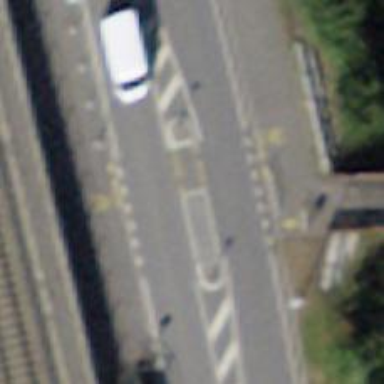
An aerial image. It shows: Unmarked crossing with pedestrian island.